Question: I am currently working on Java Swing lessons after finishing my first set of lessons in Java. In this lesson, we are working on communication between different components (buttons,toolbars,etc.) that we have been studying. The problem is, "this" is being passed as a method argument for the addActionListener() method. This works, however, I do not completely understand what it is doing. I did some research regarding "this," and found that the most popular usage for the "this" keyword would be in constructors with variables of the same names. I could not find an example that would fit my case. By looking at the code below, I will explain that parts of the code that I understand.
'''
import java.awt.FlowLayout; Implements FlowLayout class
import java.awt.event.ActionEvent; //Imports ActionEvent Class
import java.awt.event.ActionListener; //Imports ActionListener Interface
import javax.swing.JButton; //Imports JButton class
import javax.swing.JPanel; //Imports JPanel class
public class Toolbar extends JPanel implements ActionListener {
// ^ Inherits JPanel & Implements ActionListener Interface
private JButton helloButton; //Creating variable of JButton type
private JButton goodbyeButton; //Creating variable of JButton type
public Toolbar() { //Constructor
helloButton = new JButton("Hello"); //Creates new JButton
goodbyeButton = new JButton("Goodbye"); //Creates new JButton
helloButton.addActionListener(this); //Question 1
goodbyeButton.addActionListener(this); //Question 1
setLayout(new FlowLayout(FlowLayout.LEFT)); //Sets Layout Type to Left
add(helloButton); //Adds button to FlowLayout (Layout Manager) Interface
add(goodbyeButton); //Adds button to FlowLayout (Layout Manager) Interface
}
public void setTextPanel(TextPanel textPanel) {
//No Usage Yet!
}
public void actionPerformed(ActionEvent arg0) { //Unimplemented Method from ActionListener
System.out.println("A button was clicked"); //Prints after button is clicked.
}
}
'''
As you can see, after creating two JButtons, we are adding an addActionListener() method in order to see detect if the button has been clicked. If it has been clicked, then it will do any code typed in actionPerformed that is implemented from the ActionListener interface. In previous lessons, we had a different way of making a button respond to a click. It did the same thing, but it looked like this:
'''
btn.addActionListener(new ActionListener() {
public void actionPerformed(ActionEvent arg0) {
textPanel.appendText("Hello
");
}
});
'''
In this example, rather than printing to the console to test to see if the actionListener() worked, we just appended the text to a text area from a customized component. In the code directly above this text, we are working with an anonymous class.
So... The question is, what exactly is "this" doing as it is being passed as a method argument in addActionListener()? I know that it is printing "A button was clicked" to the console, but I don't understand the logic behind what "this" is doing to send that the button has been clicked to actionPerformed().
This is what the applications looks like:

This is the application in motion, and the buttons have already printed to the console after being clicked. I thought it might give you a better idea of what I am working on. I hope somebody can shed some light on this, and explain how "this" is working in this context. Thank you!
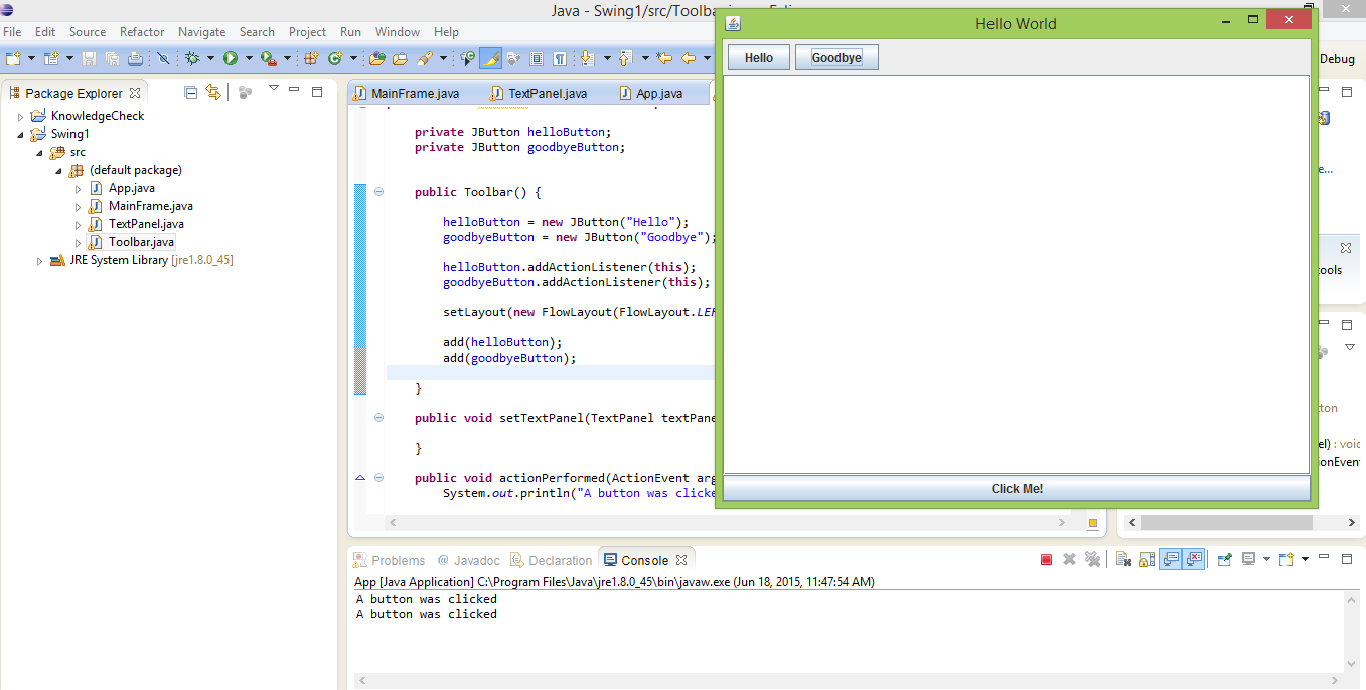
Answer: represents the current instance of your class.
Toolbar class implements ActionListener interface, that means it provides an implementation of method .
So, 'helloButton.addActionListener(this);' becomes possible (try to remove implements ActionListener from class declaration, the code won't compile).
Saying this, Toolbar instances can be considered as ActionListener objects and can be passed to button.addActionListener.
When using
'''
btn.addActionListener(new ActionListener() {
public void actionPerformed(ActionEvent event) {
}
}
'''
you create a new implementation of the ActionListener interface . This kind of implementation is named .
The both solutions are valid. Prefer the anonymous solution if the code in actionPerformed cannot be used from another place.